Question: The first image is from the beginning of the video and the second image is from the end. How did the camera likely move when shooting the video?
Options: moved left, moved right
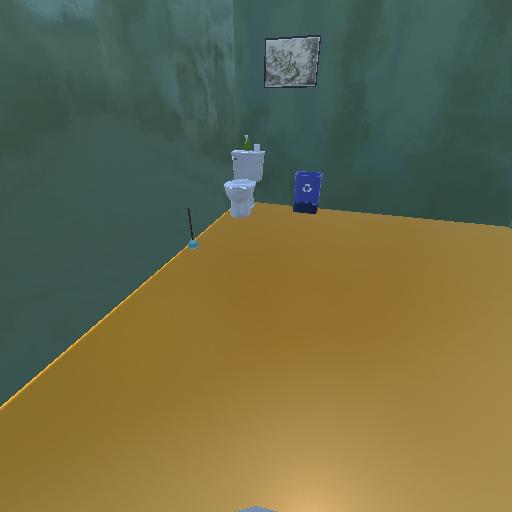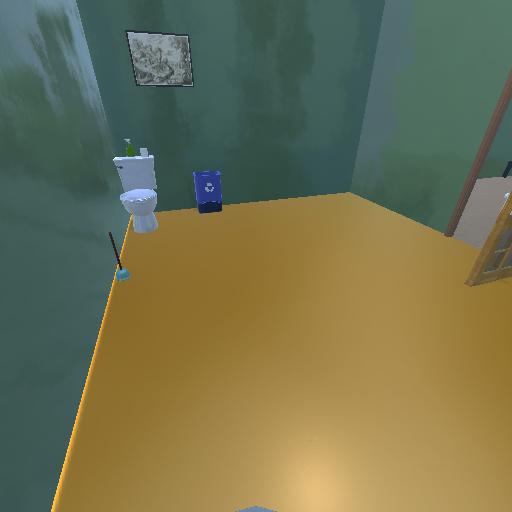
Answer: moved left